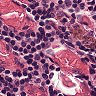
Metastatic tissue present: no